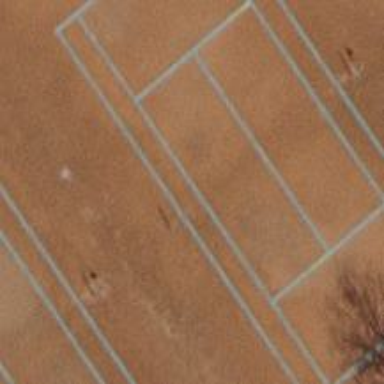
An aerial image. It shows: Tennis court in leisure pitch.